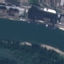
Land use / land cover class: River